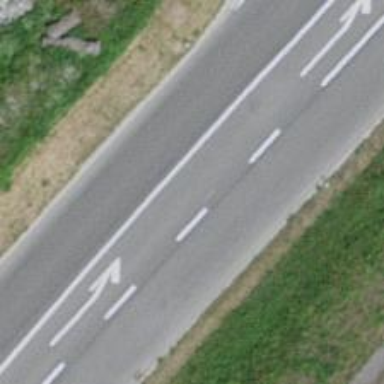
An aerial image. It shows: Primary highway with asphalt surface. It also has lane for cyclists on both sides.